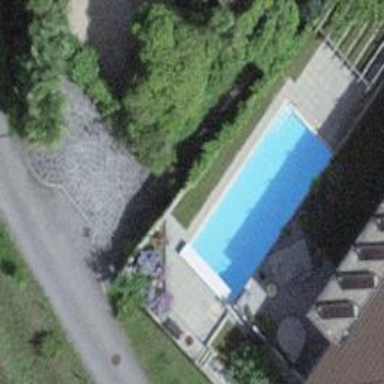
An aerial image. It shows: Swimming pool located in leisure land.